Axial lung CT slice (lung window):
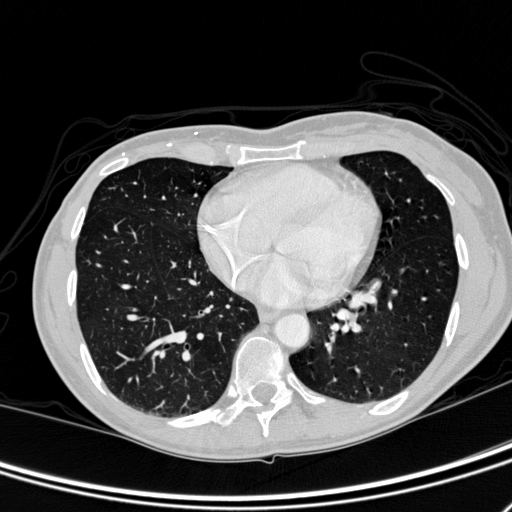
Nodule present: no